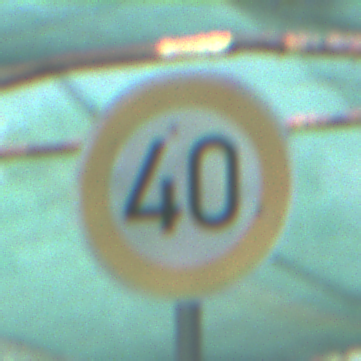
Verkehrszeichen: Geschwindigkeit40
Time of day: MorningAfternoon
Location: Roofed (Special)
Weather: PartlyCloudy
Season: NotSpecified
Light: Natural